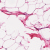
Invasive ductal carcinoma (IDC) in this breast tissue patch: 0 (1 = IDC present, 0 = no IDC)